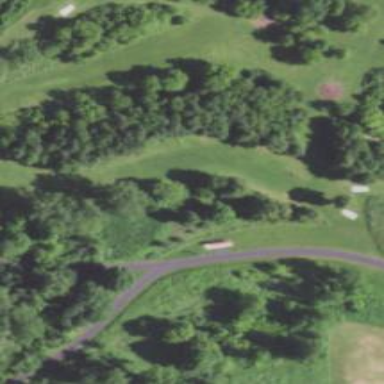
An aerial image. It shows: Disc golf hole.